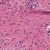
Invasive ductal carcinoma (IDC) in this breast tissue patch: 0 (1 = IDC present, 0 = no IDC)